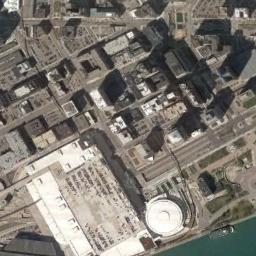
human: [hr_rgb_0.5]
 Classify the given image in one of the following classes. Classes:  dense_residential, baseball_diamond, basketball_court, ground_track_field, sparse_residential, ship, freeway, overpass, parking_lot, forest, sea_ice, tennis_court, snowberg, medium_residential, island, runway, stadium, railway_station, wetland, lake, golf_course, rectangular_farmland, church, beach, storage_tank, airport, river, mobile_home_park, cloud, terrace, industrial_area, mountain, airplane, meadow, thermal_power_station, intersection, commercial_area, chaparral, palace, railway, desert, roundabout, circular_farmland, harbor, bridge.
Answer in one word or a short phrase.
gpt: commercial_area